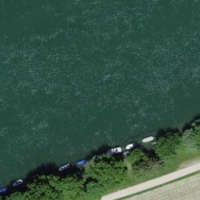
EUNIS habitat code: 15
Species observed at this site:
Picea abies
Campanula trachelium